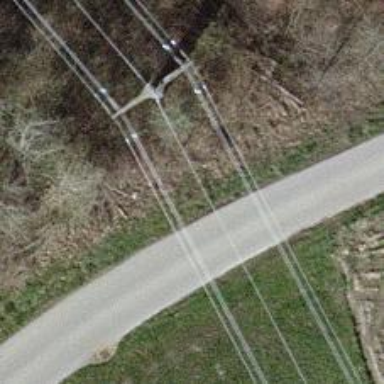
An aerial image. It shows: Power pole.